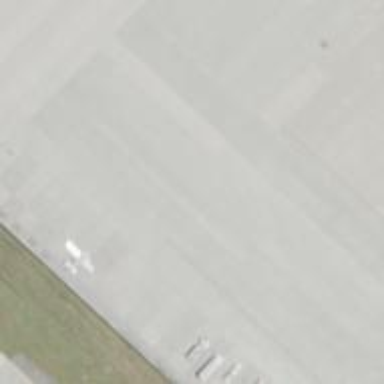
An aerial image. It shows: Image of taxiway at airport.